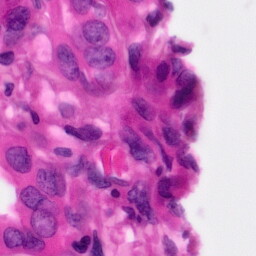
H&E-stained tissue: Pancreatic